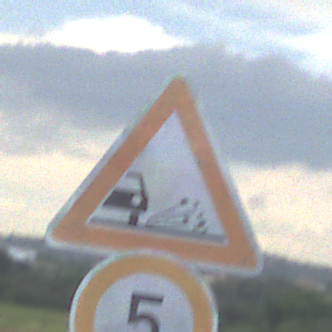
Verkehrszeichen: SplittSchotter
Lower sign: Geschwindigkeit5
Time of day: MorningAfternoon
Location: Outdoor (RoadRail)
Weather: PartlyCloudy
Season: NotSpecified
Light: Natural